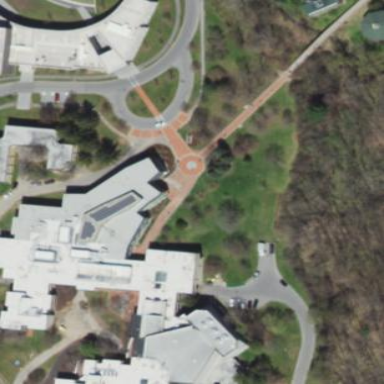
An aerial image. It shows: College building.